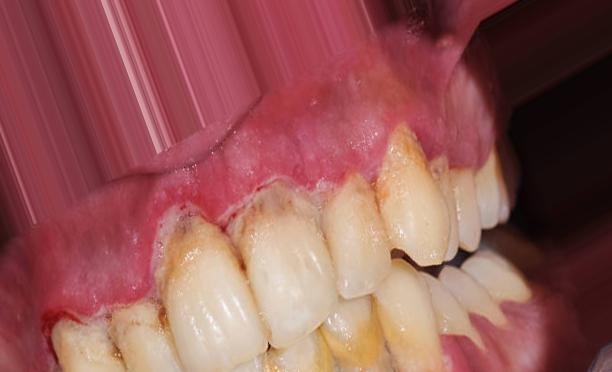
Condition: Tooth Discoloration